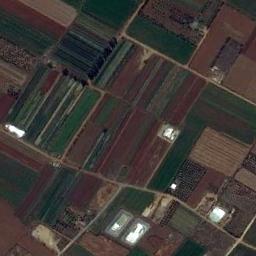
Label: rectangular_farmland